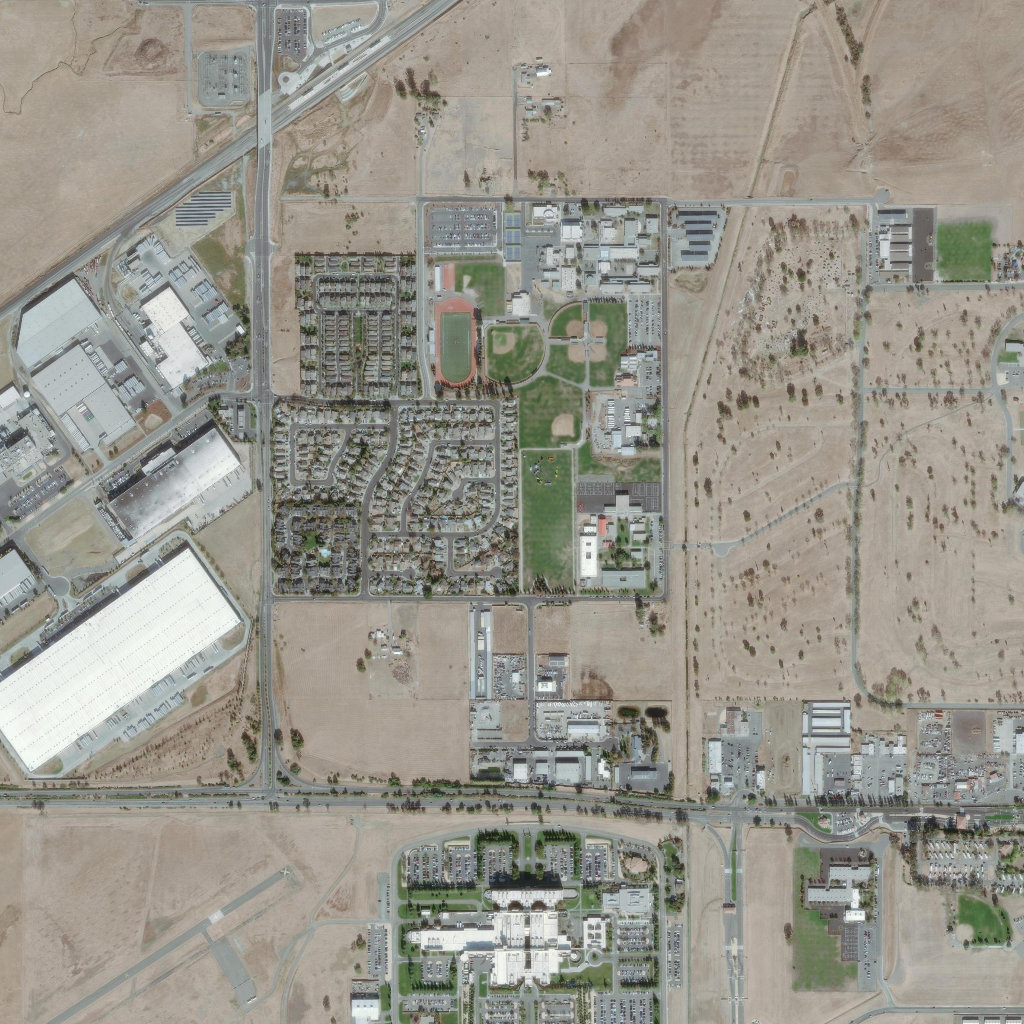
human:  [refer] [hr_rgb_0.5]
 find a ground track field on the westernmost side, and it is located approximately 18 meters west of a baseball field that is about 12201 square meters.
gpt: <box>[[42, 29, 46, 37, 0]]</box>

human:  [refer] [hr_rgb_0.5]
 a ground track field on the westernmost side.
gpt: <box>[[42, 28, 46, 37, 0]]</box>